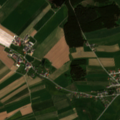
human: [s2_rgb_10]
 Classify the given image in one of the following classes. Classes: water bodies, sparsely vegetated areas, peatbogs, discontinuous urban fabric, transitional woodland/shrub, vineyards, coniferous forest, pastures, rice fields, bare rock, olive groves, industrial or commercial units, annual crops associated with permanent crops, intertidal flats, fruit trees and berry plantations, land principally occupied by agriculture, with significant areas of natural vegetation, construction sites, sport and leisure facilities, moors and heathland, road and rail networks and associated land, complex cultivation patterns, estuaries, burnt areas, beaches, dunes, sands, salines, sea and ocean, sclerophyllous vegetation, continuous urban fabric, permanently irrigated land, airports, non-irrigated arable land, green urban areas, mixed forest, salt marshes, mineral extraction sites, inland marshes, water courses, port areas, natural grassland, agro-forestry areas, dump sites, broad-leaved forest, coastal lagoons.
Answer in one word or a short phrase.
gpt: discontinuous urban fabric, non-irrigated arable land, complex cultivation patterns, coniferous forest